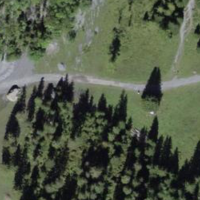
EUNIS habitat code: 48
Species observed at this site:
Saxifraga caesia
Issoria lathonia
Lysandra bellargus
Cupido minimus
Callophrys rubi
Crepis aurea